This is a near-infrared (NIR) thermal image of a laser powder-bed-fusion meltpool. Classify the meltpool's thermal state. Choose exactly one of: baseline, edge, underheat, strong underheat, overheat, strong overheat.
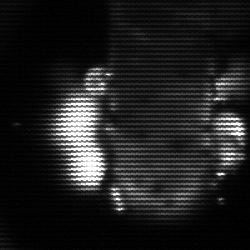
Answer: strong underheat